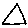
Label: triangle